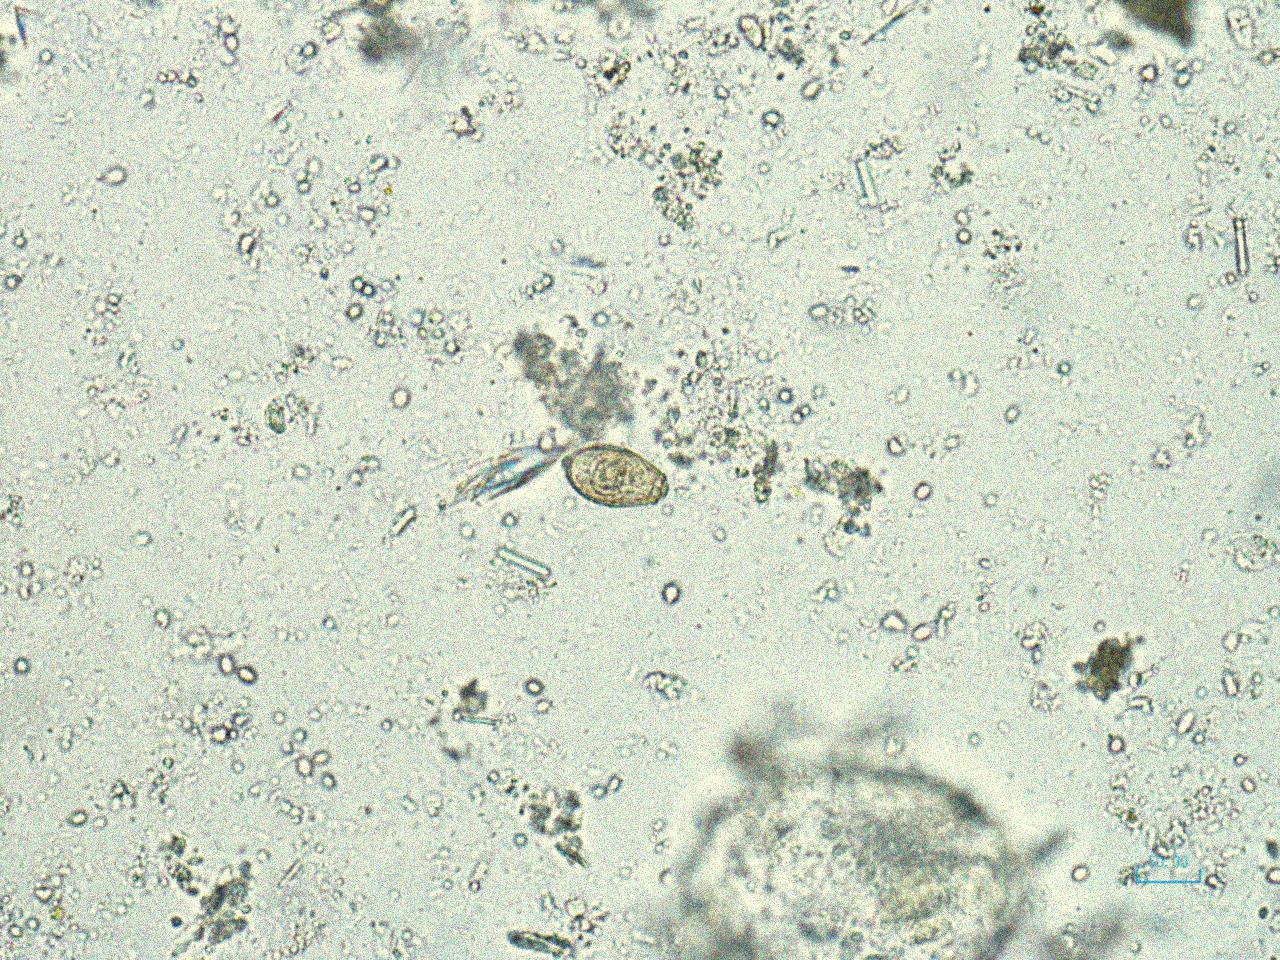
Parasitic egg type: Opisthorchis viverrine